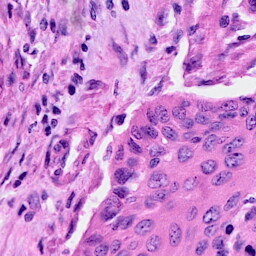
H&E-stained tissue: Cervix